Question: I have a simple side panel that floats to the left and a main container that is a bootstrap "panel". The bootstrap panel's borders overlap into my side-panel.

<URL>
'''
aside { width: 100px; float: left; }
'''
'''
<link href="//maxcdn.bootstrapcdn.com/bootstrap/3.2.0/css/bootstrap.min.css" rel="stylesheet" />
<aside>lorem lorem lorem lorem lorem lorem lorem lorem lorem lorem lorem lorem lorem lorem lorem lorem lorem lorem lorem lorem lorem lorem lorem</aside>
<div class="panel panel-default panel-group container-fluid">
<div class="panel panel-default">ipsum ipsum ipsum ipsum ipsum ipsum ipsum ipsum</div>
<div class="panel panel-default">ipsum ipsum ipsum ipsum ipsum ipsum ipsum ipsum</div>
<div class="panel panel-default">ipsum ipsum ipsum ipsum ipsum ipsum ipsum ipsum</div>
<div class="panel panel-default">ipsum ipsum ipsum ipsum ipsum ipsum ipsum ipsum</div>
</div>
'''
How to make them separated so they don't overlap?
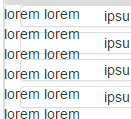
Answer: You have to either write your own css to give elements width and display settings or you learn the grid system.
Learn basic CSS and html before using a framework, it will save a lot of pain.
The grid is 100/12 = each row is 12 columns. The xs class is from 0 - up viewport sizes. You can change this to col-sm-X and it will be from 768px and up. Getbootstrap.com and many, many other sources on how to use the Bootstrap 3 grid.
'''
<link href="//maxcdn.bootstrapcdn.com/bootstrap/3.2.0/css/bootstrap.min.css" rel="stylesheet" />
<div class="container-fluid">
<div class="row">
<aside class="col-xs-3">lorem lorem lorem lorem lorem lorem lorem lorem lorem lorem lorem lorem lorem lorem lorem lorem lorem lorem lorem lorem lorem lorem lorem</aside>
<div class="col-xs-9">
<div class="panel panel-default panel-group">
<div class="panel panel-default">ipsum ipsum ipsum ipsum ipsum ipsum ipsum ipsum</div>
<div class="panel panel-default">ipsum ipsum ipsum ipsum ipsum ipsum ipsum ipsum</div>
<div class="panel panel-default">ipsum ipsum ipsum ipsum ipsum ipsum ipsum ipsum</div>
<div class="panel panel-default">ipsum ipsum ipsum ipsum ipsum ipsum ipsum ipsum</div>
</div>
</div>
</div>
</div>
'''